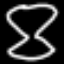
Label: hourglass